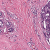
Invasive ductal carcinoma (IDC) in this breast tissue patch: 0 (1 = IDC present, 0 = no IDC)